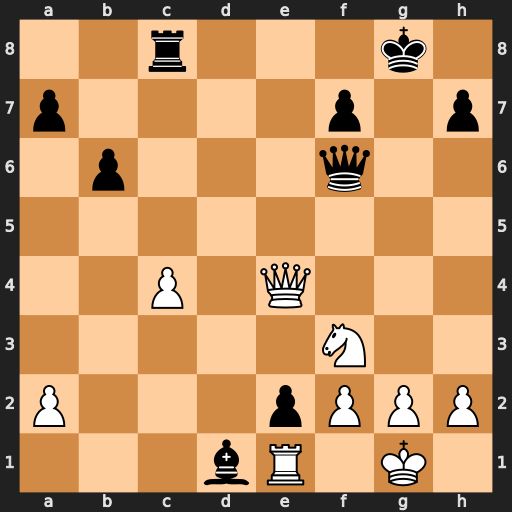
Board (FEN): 2r3k1/p4p1p/1p3q2/8/2P1Q3/5N2/P3pPPP/3bR1K1
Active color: w
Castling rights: -
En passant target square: -
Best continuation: Qg4+ Qg6 Qxc8+